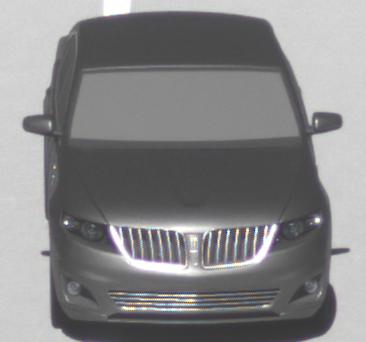
Make: Lincoln
Model: MKS
Detailed model: -
Model produced from: 2008
Model produced until: 2011
Doors: 4
Color: gray
Road condition: dry road
Daytime: morning or afternoon
Contrast: high contrast